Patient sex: M
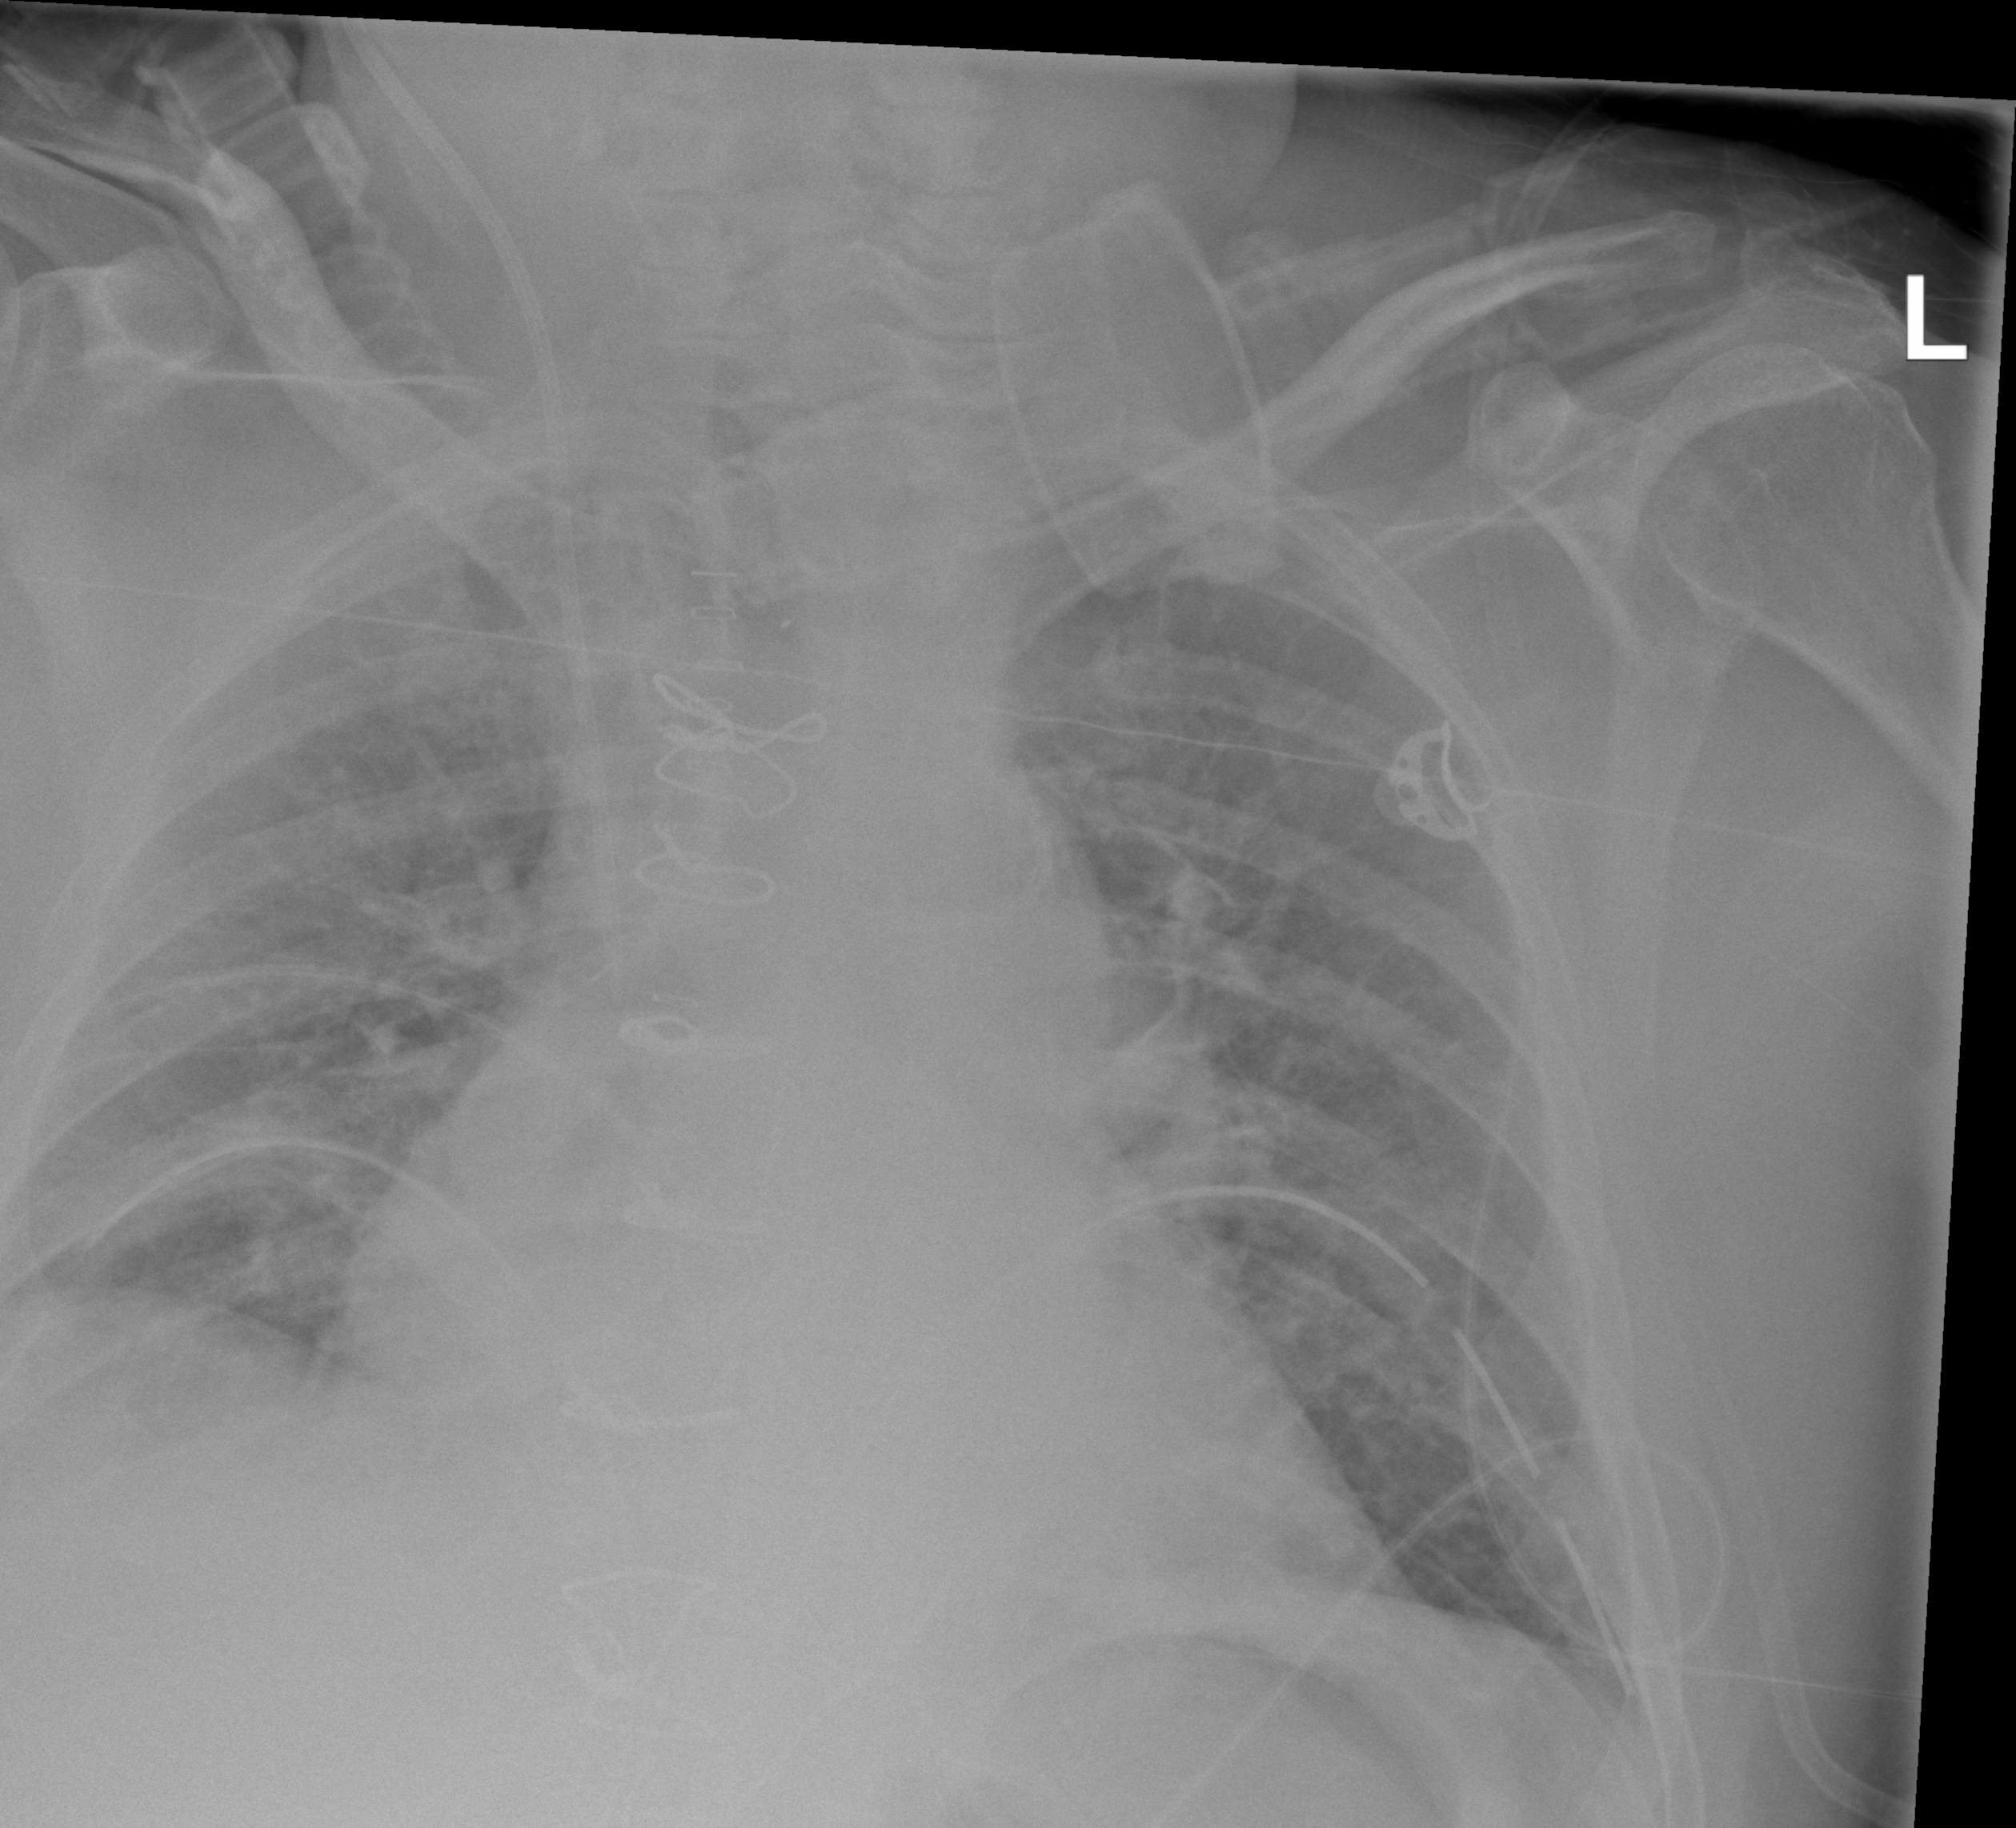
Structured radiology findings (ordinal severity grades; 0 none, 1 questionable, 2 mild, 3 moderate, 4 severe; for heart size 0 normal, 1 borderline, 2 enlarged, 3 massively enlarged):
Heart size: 1
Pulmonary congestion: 2
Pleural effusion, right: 2
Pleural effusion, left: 0
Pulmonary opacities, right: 1
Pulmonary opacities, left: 1
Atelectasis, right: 2
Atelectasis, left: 2